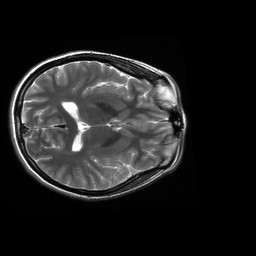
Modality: T2w
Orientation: axial
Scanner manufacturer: ge
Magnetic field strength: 3 T
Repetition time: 6.255 s
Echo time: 0.1014 s